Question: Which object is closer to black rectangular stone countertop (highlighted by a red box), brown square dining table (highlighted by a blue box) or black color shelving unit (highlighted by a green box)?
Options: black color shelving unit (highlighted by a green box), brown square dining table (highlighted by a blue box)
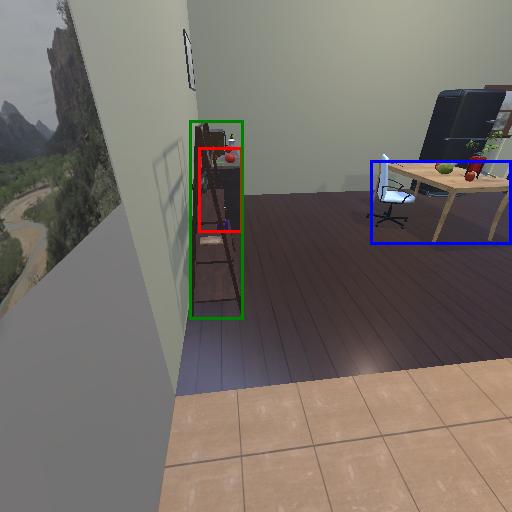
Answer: black color shelving unit (highlighted by a green box)